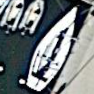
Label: Civil_yacht